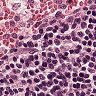
Metastatic tissue present: no